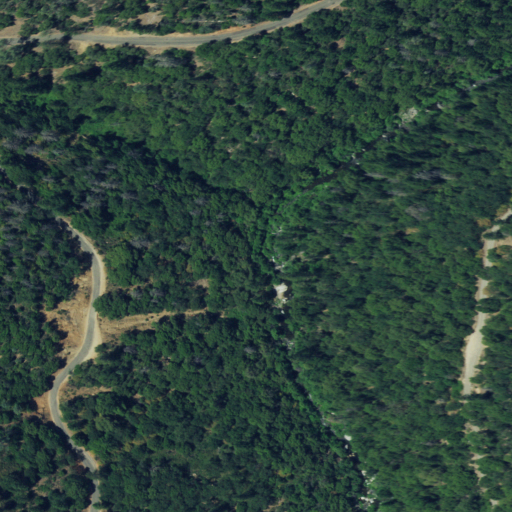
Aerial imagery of valley in California named Nelson Canyon containing evergreen forest and open development